Question: This is login screen from my spring mvc web app.i need to catch every possible error conditon and store to database.like bug detecting system.
for example if user click login button without filling form the error condition nothing provided should save on error table.
and if it not provide password it should save password not provided.

'''
@RequestMapping(value = { "/do-login" }, method = RequestMethod.POST)
public String login(@ModelAttribute(value = "user") User user) {
process(user);
return "success";
}
public void process(User user) {
List<User> users = userService.findAll();
for (User u : users) {
if (!u.getUserName().equals(user.getUserName())) {
IssueDetail detail = new IssueDetail();
detail.setSummary("user name");
detail.setDescription("wrong user name entered");
issueDetailService.save(detail);
} else if (!u.getPassword().equals(user.getPassword())) {
IssueDetail detail = new IssueDetail();
detail.setSummary("password");
detail.setDescription("wrong password entered");
issueDetailService.save(detail);
} else if (!u.getUserType().equalsIgnoreCase(user.getUserType())) {
IssueDetail detail = new IssueDetail();
detail.setSummary("user type");
detail.setDescription("wrong user type entered");
issueDetailService.save(detail);
}
}
}
'''
i tried the above code....
when the above looping run, if user not entering any of the field the loop is saving any of the if statement 3 times in database.
is there any alternate way to do it.
TEST CASES
'''
Username password type
-------------------------
N N N =NULL
Y N N = WRONG PASS & TYPE
Y Y N = WRONG TYPE.
N Y Y = WRONG USER.
N N Y = WRONG PASSWORD & TYPE.
'''
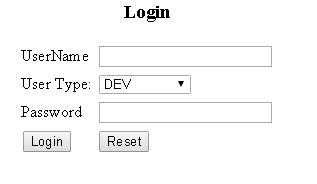
Answer: Try below line of code,inside process method in place of your for loop.
'''
List<User> users = userService.findAll();
boolean isUserNameExist = false;
boolean isPasswordExist = false;
boolean isUserTypeExist = false;
for (User u : users) {
if (u.getUserName().equals(user.getUserName())) {
isUserNameExist = true;
break;
}
}
for (User u : users) {
if (u.getPassword().equals(user.getPassword())) {
isPasswordExist =true;
break;
}
}
for (User u : users) {
if (u.getUserType().equalsIgnoreCase(user.getUserType())) {
isUserTypeExist = true;
break;
}
}
IssueDetail detail = new IssueDetail();
if(!isUserNameExist){
detail.setSummary("user name");
detail.setDescription("wrong user name entered");
}
if(!isPasswordExist){
detail.setSummary(detail.getSummary()+" password");
detail.setDescription(detail.getDescription()+" wrong password entered");
}
if(!isUserTypeExist){
detail.setSummary(detail.getSummary() +" user type");
detail.setDescription(detail.getDescription() +" wrong user type entered");
}
issueDetailService.save(detail);
'''